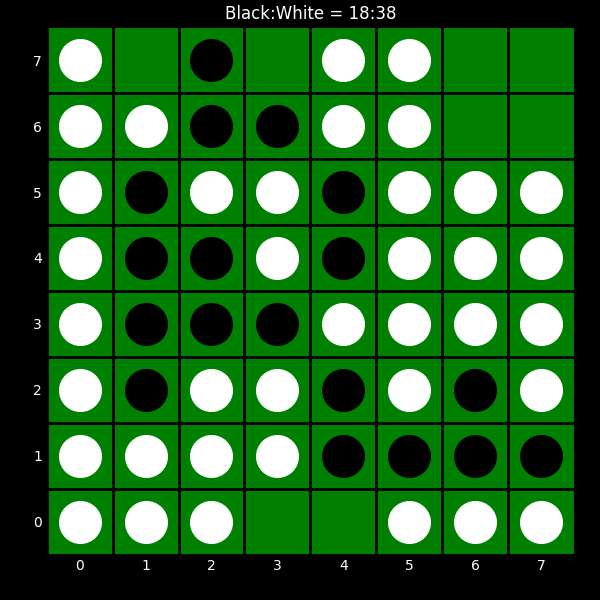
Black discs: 18
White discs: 38